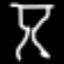
Label: hourglass